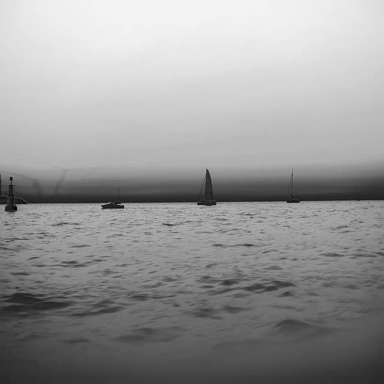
There is a canoe in the infrared image.